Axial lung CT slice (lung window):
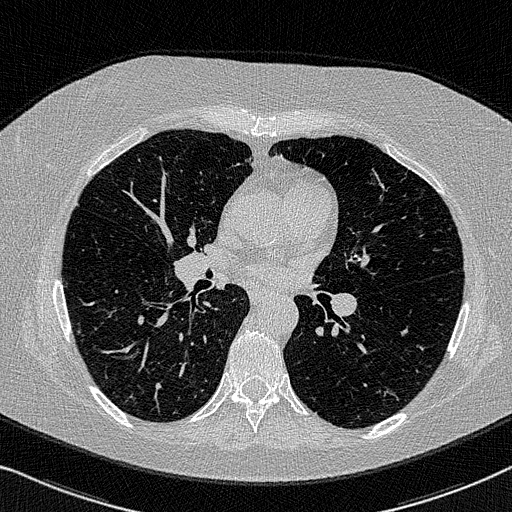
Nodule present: no